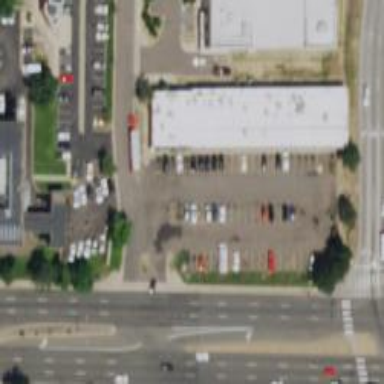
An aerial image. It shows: Convenience shop.